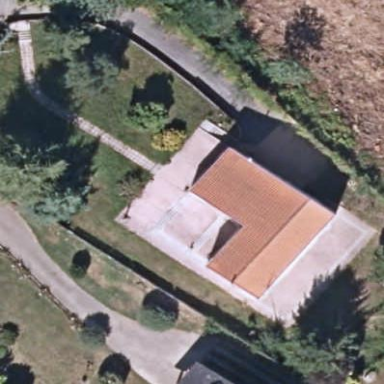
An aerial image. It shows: Simple and straightforward house.